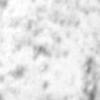
Label: no_change